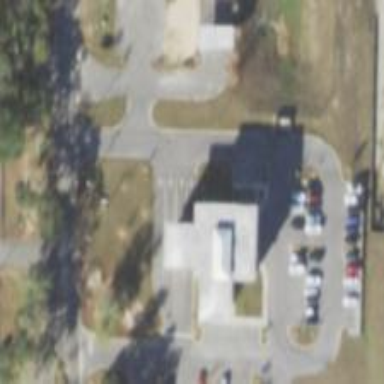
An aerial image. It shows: Parking space.